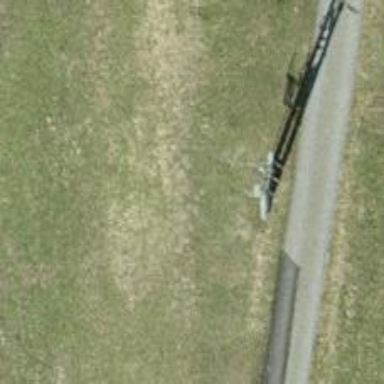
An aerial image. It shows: Distribution transformer attached to power pole.